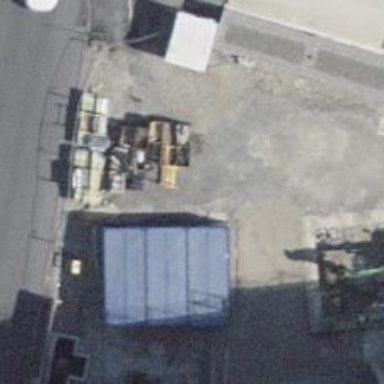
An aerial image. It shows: Recycling container in the area designated for recycling.